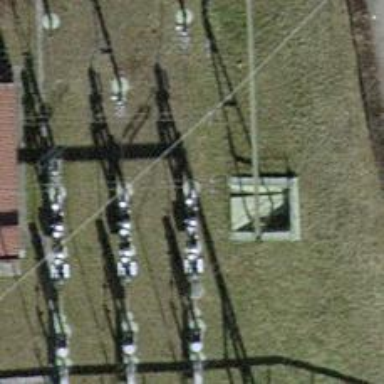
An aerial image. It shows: Bay for power line.